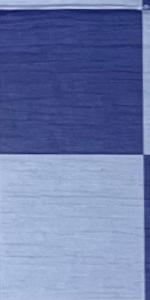
Label: Empty